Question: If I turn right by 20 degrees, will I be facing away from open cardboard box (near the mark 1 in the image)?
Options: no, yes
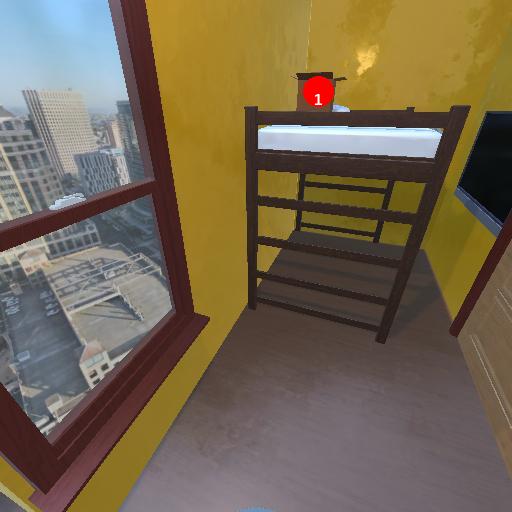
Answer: no